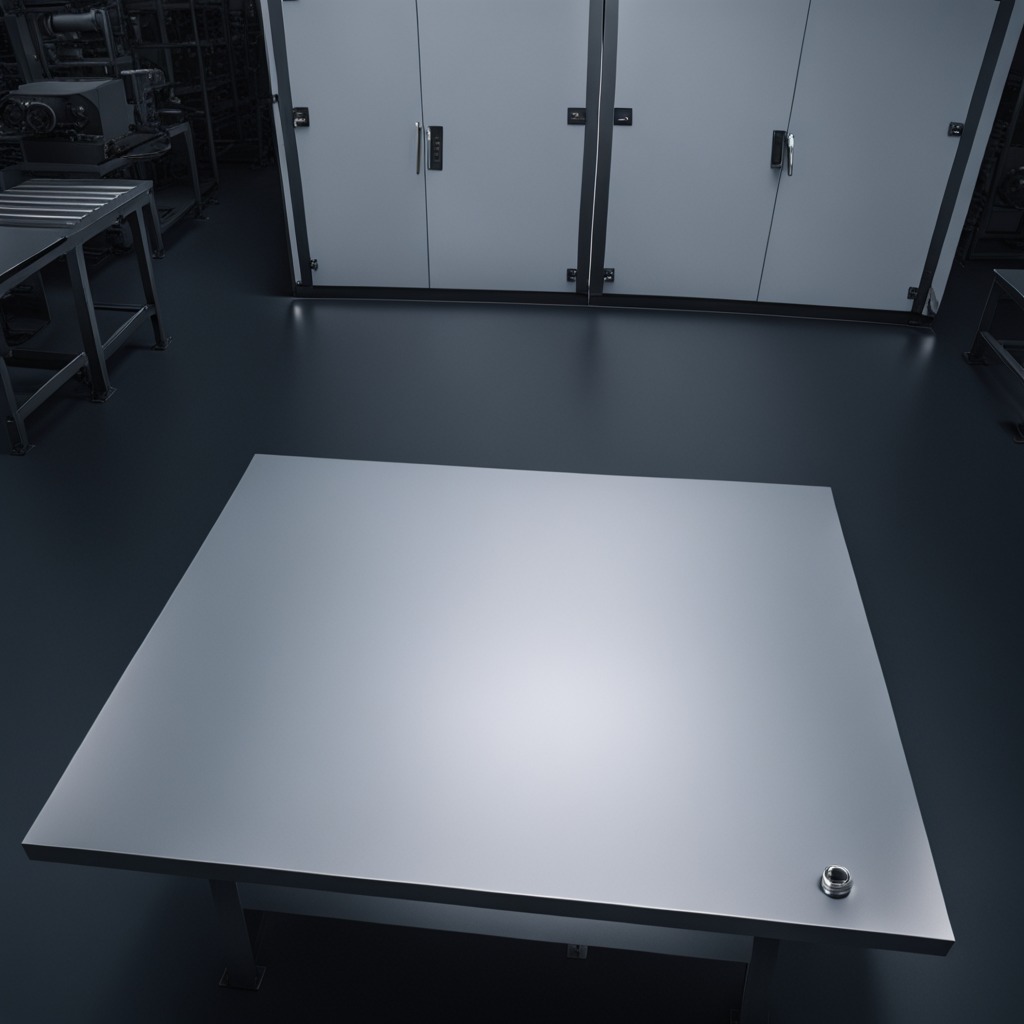
A metal nut is lying on the tabletop.